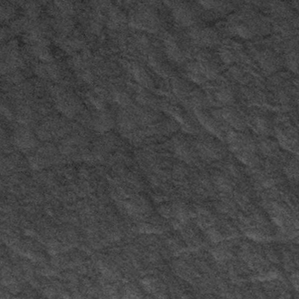
Label: frost